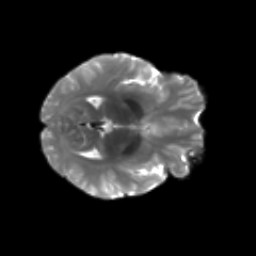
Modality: T2w
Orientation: axial
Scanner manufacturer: siemens
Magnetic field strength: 3 T
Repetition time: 4.16 s
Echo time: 0.0806 s